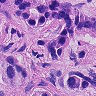
Metastatic tissue present: yes